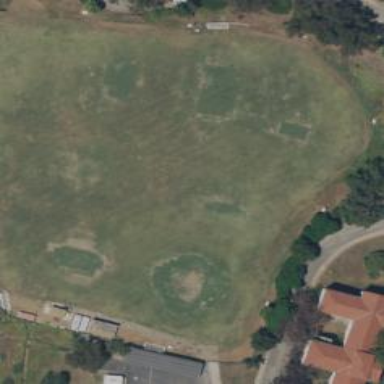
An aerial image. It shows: Baseball pitch for leisure and sports activities.